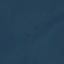
Land use / land cover class: SeaLake